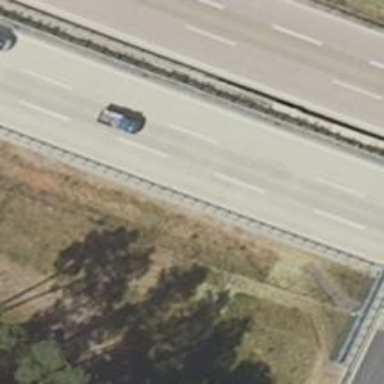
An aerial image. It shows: Motorway.